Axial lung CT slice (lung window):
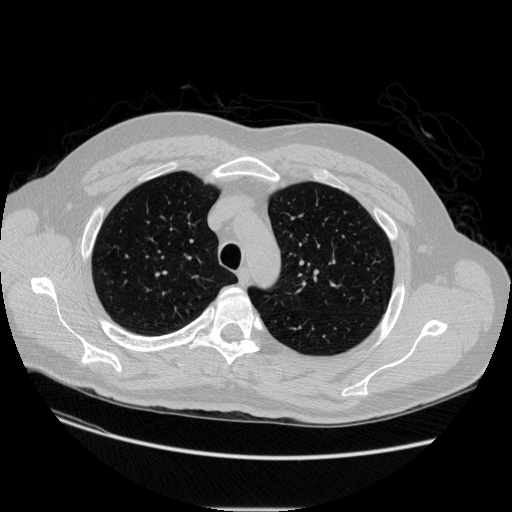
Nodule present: no